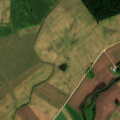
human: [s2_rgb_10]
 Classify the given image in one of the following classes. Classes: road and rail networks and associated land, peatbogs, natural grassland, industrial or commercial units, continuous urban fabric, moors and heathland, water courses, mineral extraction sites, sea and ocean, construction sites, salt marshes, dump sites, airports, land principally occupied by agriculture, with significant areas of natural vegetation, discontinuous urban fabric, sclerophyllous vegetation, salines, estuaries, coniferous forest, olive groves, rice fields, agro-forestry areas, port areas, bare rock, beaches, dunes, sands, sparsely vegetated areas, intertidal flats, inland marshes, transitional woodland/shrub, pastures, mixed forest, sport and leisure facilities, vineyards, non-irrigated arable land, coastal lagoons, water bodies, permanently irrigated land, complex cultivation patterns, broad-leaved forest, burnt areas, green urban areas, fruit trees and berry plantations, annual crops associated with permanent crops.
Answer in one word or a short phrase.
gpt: non-irrigated arable land, land principally occupied by agriculture, with significant areas of natural vegetation, broad-leaved forest